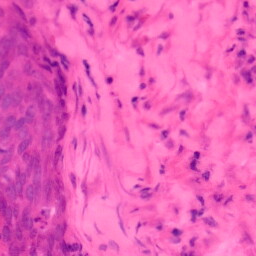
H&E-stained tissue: Colon